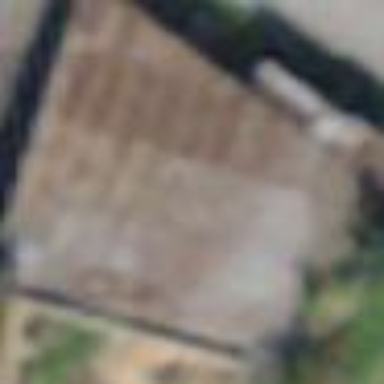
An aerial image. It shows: Shed.